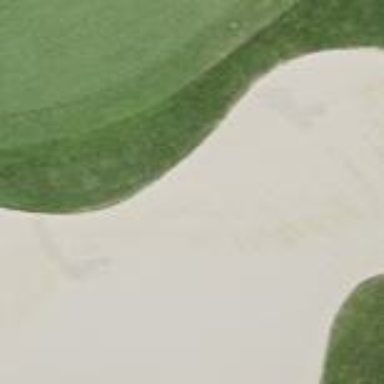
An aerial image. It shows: Golf bunker filled with natural sand.